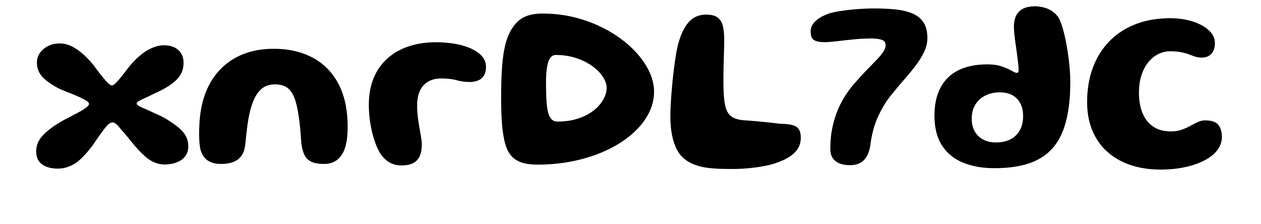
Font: Gluten_SemiBold